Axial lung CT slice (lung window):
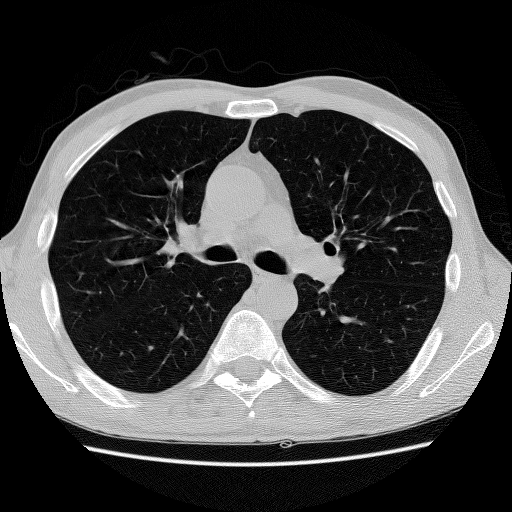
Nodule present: no